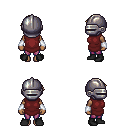
a pixel art fantasy rpg character, female body template, human, dark skin, maroon tunic, magenta pants, white blonde long mohawk hairstyle, metal helm, white cloth bracers, black shoes, four views (front, back, left, right), 2x2 character sprite sheet, small pixel art, hard edges, no anti-aliasing